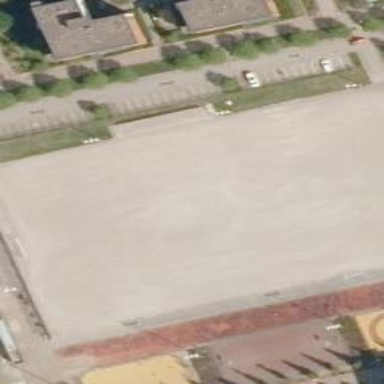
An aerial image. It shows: Artificial turf soccer pitch for leisure land.